Question: I would like to display
- - 'Frame'- 'Label''Frame'
The following code
'''
import Tkinter as tk
root = tk.Tk()
root.geometry("100x100")
# first column of root will stretch
root.columnconfigure(0, weight=1)
# a frame in root
upper_frame = tk.Frame(root)
# first column of upper_frame will stretch
upper_frame.columnconfigure(0, weight=1)
upper_frame.grid(row=0, column=0)
# a label in upper_frame, which should stretch
mylabel = tk.Label(upper_frame)
mylabel.grid(row=0, column=0)
mylabel.configure(text="hello", background="blue")
root.mainloop()
'''
displays

Why isn't the 'Label' stretching to the whole width of the window but is just as wide as the text?
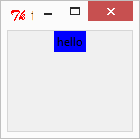
Answer: Specifying 'sticky' option when you call <URL>. Otherwise the widget in the cell is center-aligned.
'''
upper_frame.grid(row=0, column=0, sticky='ew')
..
mylabel.grid(row=0, column=0, sticky='ew')
'''